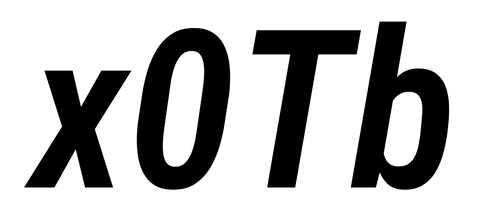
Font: Roboto-Italic_Condensed_SemiBold_Italic